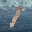
Label: 1